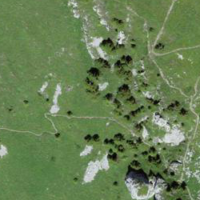
EUNIS habitat code: 23
Species observed at this site:
Carduus defloratus
Juniperus communis
Centaurea scabiosa
Draba aizoides
Dryas octopetala
Picea abies
Bartsia alpina